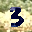
Label: 3